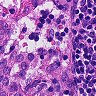
Metastatic tissue present: no